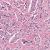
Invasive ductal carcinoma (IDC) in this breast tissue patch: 1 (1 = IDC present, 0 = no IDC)